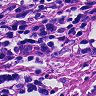
Metastatic tissue present: no